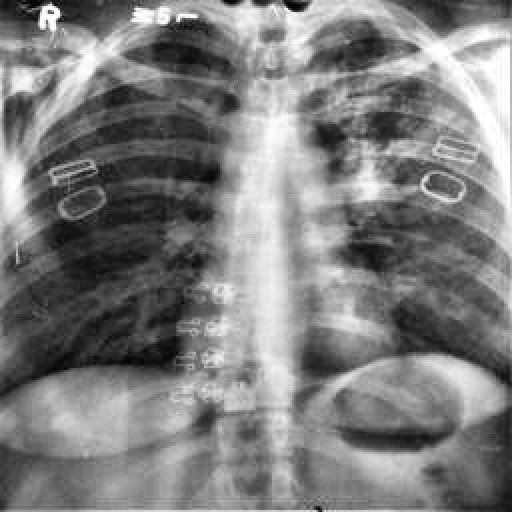
Finding: TUBERCULOSIS